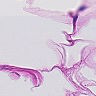
Metastatic tissue present: no